Field crop: maize
Growth stage: 1
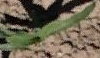
Species: maize